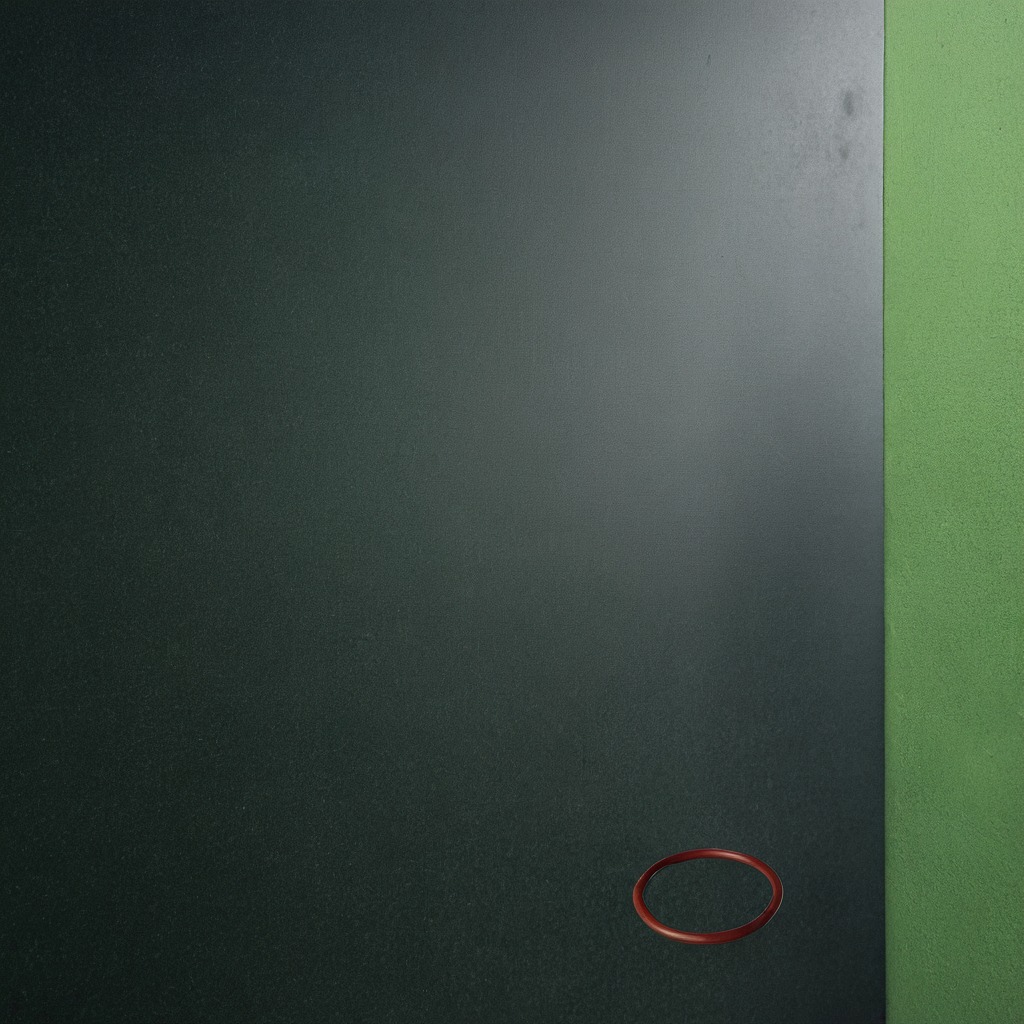
A rubber O-ring lies on a clean granite tabletop covered with a green rubber mat inside a workshop under bright overhead lighting crisp shadows high clarity worn but beneath the mat